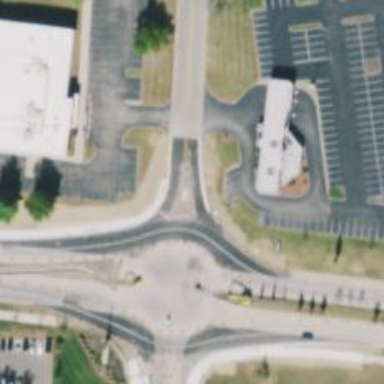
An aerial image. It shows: Marked crossing with zebra markings on the road.